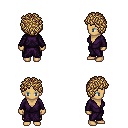
a pixel art fantasy rpg character, female body template, human, tanned skin, purple robe, gold greaves, blonde curly afro hairstyle, four views (front, back, left, right), 2x2 character sprite sheet, small pixel art, hard edges, no anti-aliasing